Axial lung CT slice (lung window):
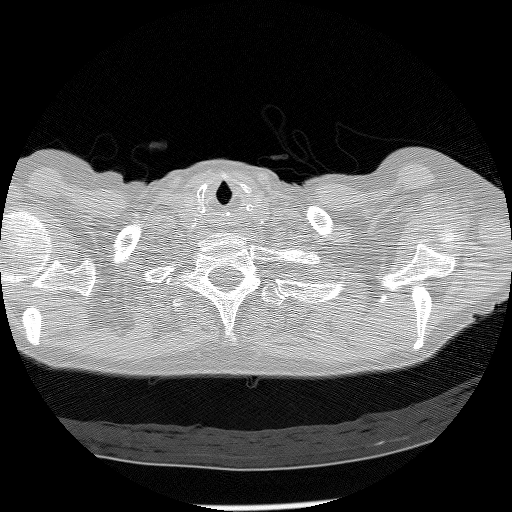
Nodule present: no